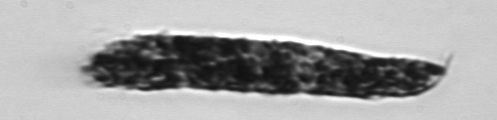
Label: fecal_pellet